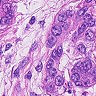
Metastatic tissue present: yes